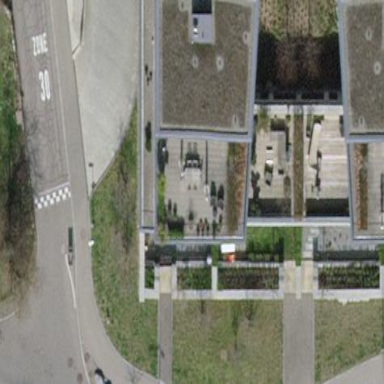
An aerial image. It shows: Building with flat brown roof. The building has light grey color.